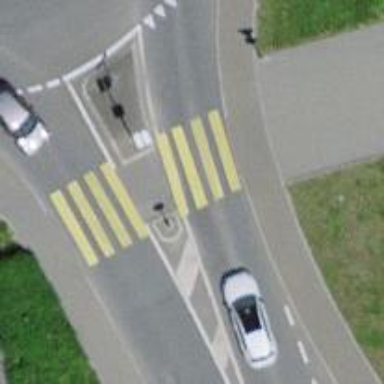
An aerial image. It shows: Zebra crossing with road island.